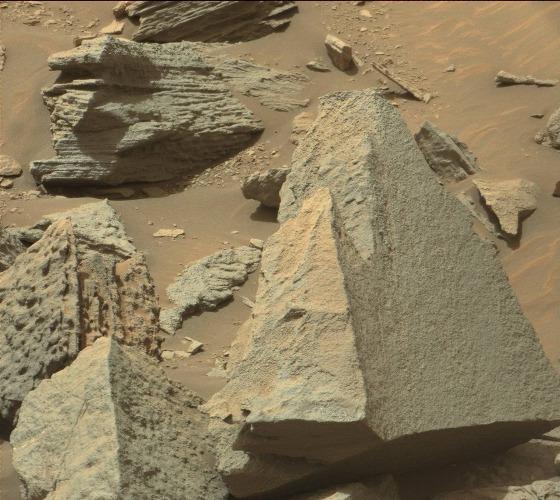
Terrain classes present: Bedrock, Gravel / Sand / Soil, Rock, Shadow